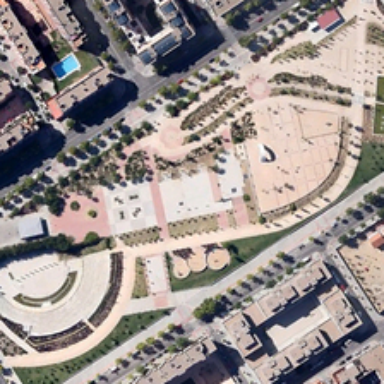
Some buildings are in two sides of an rectangular square .